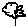
Label: flower